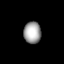
Tissue: lung
Cell type: Others
Senescence score: 0.2308
Nuclear area (px): 370
Mean DAPI intensity: 161.714